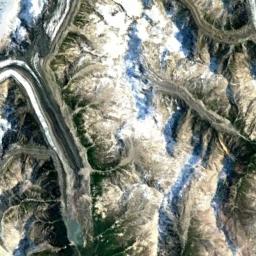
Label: snowberg